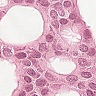
Metastatic tissue present: yes